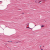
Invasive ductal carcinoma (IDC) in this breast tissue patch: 0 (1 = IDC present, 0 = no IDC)